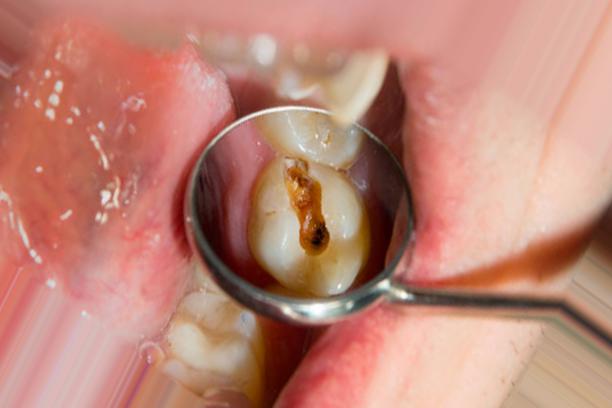
Condition: Caries